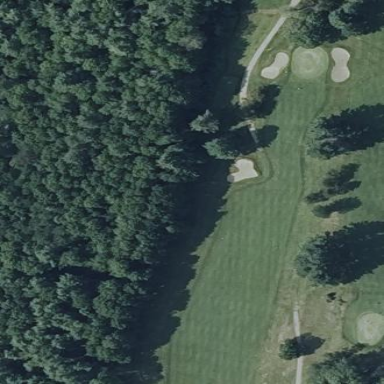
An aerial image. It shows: Grassy fairway on golf course.